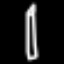
Label: pencil